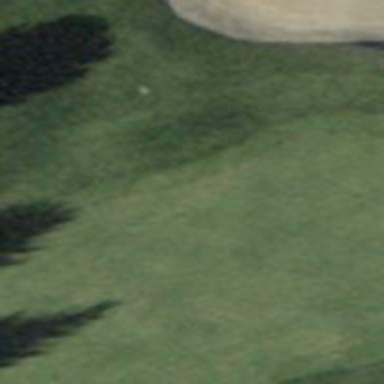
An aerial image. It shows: Picturesque green golfing area with grass land use.